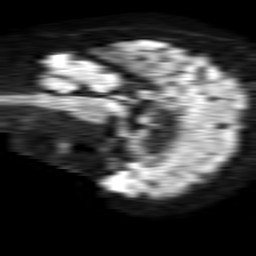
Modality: TRACE
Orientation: sagittal
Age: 65
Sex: female
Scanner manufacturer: philips
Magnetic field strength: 1.5 T
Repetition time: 4.6 s
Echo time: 0.08528 s